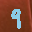
Label: 9